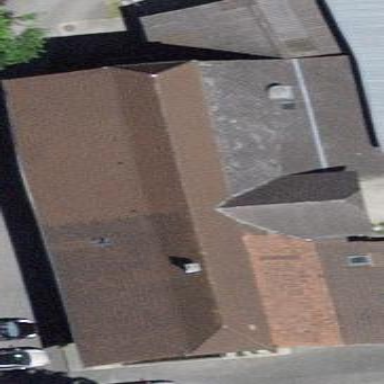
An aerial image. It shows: Farm building.